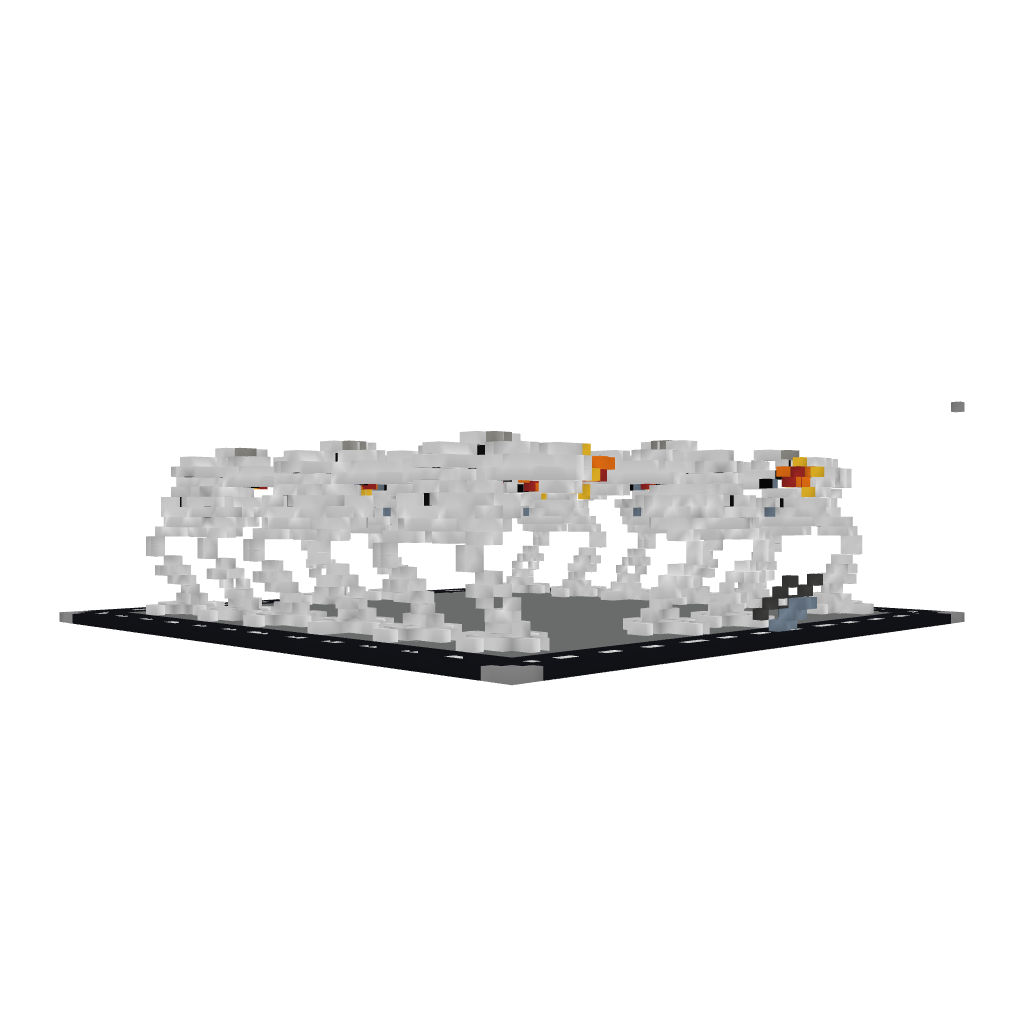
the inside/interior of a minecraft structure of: MechWarriors